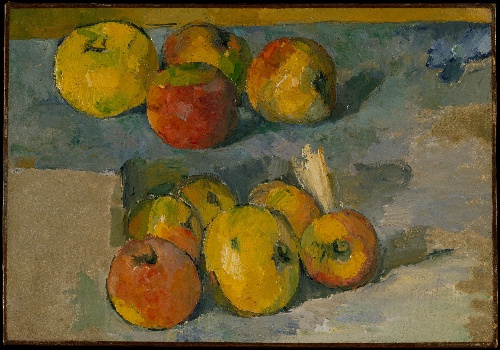
Title: Apples
Artist: Paul Cézanne
Artist bio: French, Aix-en-Provence 1839–1906 Aix-en-Provence
Date: 1878–79
Object type: Painting
Classification: Paintings
Medium: Oil on canvas
Dimensions: 9 x 13 in. (22.9 x 33 cm)
Department: European Paintings
Credit line: The Mr. and Mrs. Henry Ittleson Jr. Purchase Fund, 1961
Accession year: 1961
Repository: Metropolitan Museum of Art, New York, NY
Tags: Apples|Still Life